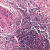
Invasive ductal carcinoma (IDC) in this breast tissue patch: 1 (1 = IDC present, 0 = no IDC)